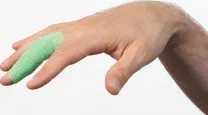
Finger icing with wrap.
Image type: radiology (x_ray)